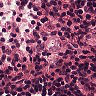
Metastatic tissue present: no